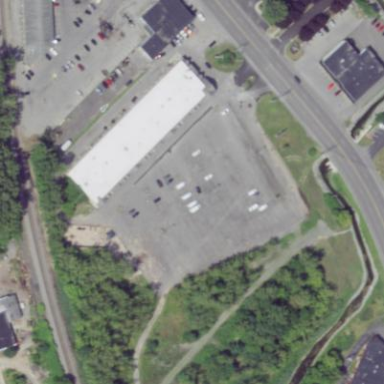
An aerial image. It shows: Retail building.